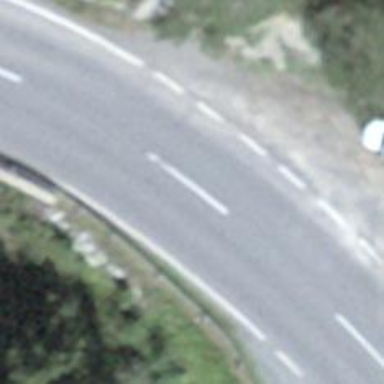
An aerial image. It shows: Primary road with asphalt surface.